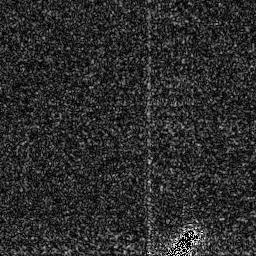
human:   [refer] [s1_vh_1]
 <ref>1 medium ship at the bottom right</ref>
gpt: <box>[[62, 89, 78, 99, 0]]</box>